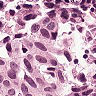
Metastatic tissue present: yes